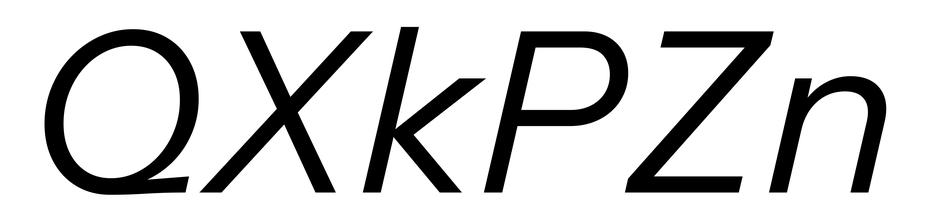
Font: InstrumentSans-Italic_Italic